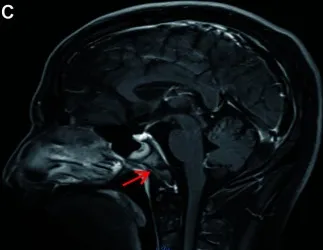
(C) Clivus and adjacent right sphenoid bone metastases detected by MRI in April 2020.
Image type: radiology (mri)